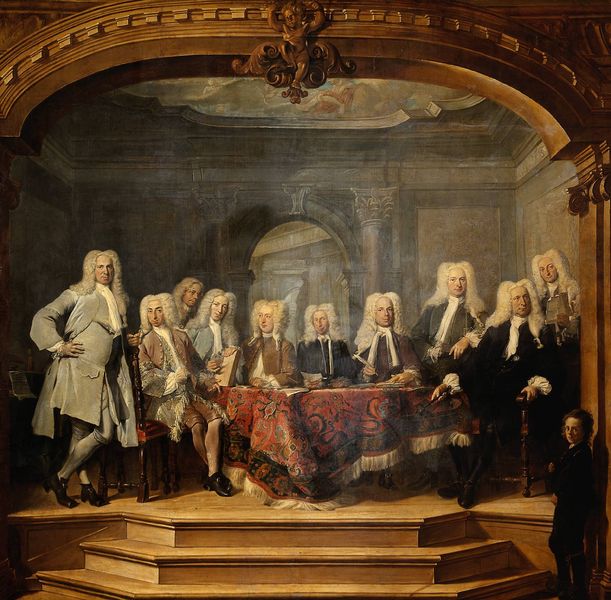
Titel: The Regents of the Almoner's Orphanage, Amsterdam
Künstler: Cornelis Troost
Standort: Amsterdam
Institution: Rijksmuseum
Schlagwörter: blau, dunkel, gemälde, gruppe, hand, himmel, mann, weiß, wolken, menschen, sitzen, braun, frankreich, grau, haar, hell, holz, köpfe, licht, marmor, männer, raum, schwarz, stuhl, stühle, säule, säulen, tisch, tür, zimmer, rot, tuch, beige, gesellschaft, herren, malerei, muster, ornament, rock, schleife, teppich, versammlung, anzug, anzüge, gericht, richter, architektur, arm, barock, diener, mensch, rahmen, stehen, stein, bild, bildnis, gelehrte, gilde, gruppenportrait, gruppenporträt, innenraum, portrait, porträt, tischdecke, tischtuch, öl, fransen, gewand, gold, haare, interieur, lange haare, mantel, pose, decke, gewänder, kind, klassizismus, rokkoko, spitzen, schleifen, england, locken, puder, rokoko, vornehm, stock, engel, helldunkel, putte, putto, perücke, rahmung, lehne, bogen, perspektive, schuhe, schule, stab, zuschauer, saal, rundbogen, kuppel, treppe, treppen, dekoration, frack, tafel, polster, salon, club, runde, ornamente, tusch, wandgemälde, stuck, aufgang, stufe, stufen, podest, junge, tor, halle, bögen, eingang, treppenstufen, knabe, schuh, gruppenbild, vertrag, kapitell, verziert, portal, wappen, jüngling, schreiben, mittelalter, treppenstufe, antikisierend, diskussion, höfisch, volute, deckengemälde, fresko, schreiber, orientteppich, perücken, klassik, akademie, meister, verein, bund, trompe l'eil, schreibfeder, perrücke, arabeske, architektru, cke, conversation piece, deckenmalerei, dieser, dilettanti, perrücken, perucke, perückje, society, trompe ', zigarrenrauch, zwischenraum, federkiel, verfassung, zehn, regierung, sitzung, mittig, beratung, rat, tish, zimer, fürsten, weiße haare, verzeirt, gruppiert, ne, 18. jahrhundert, 1800, herrenrunde, tisch#, adelige gesellschaft, richte, sitzen#, assistenzfigur